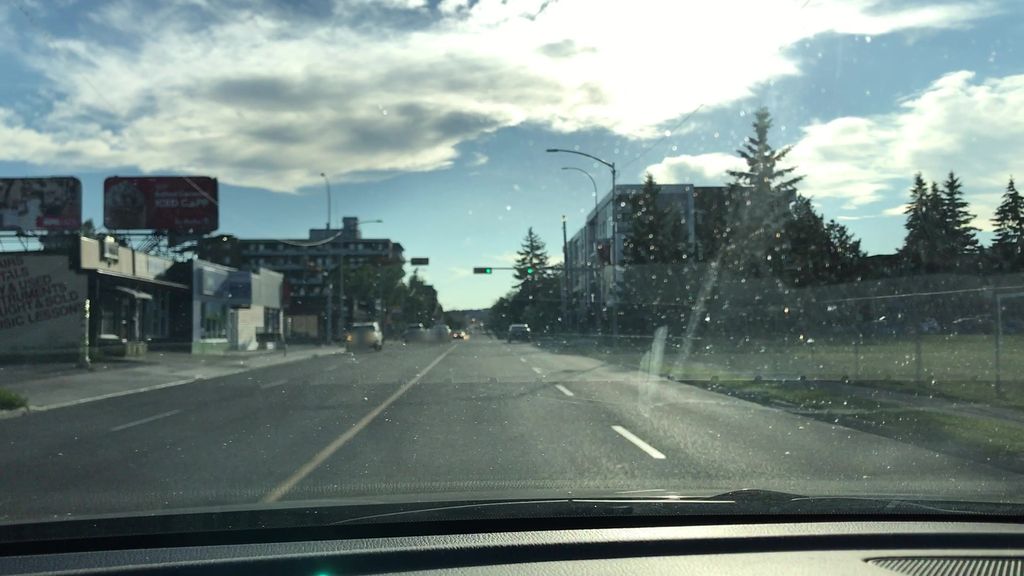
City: calgary